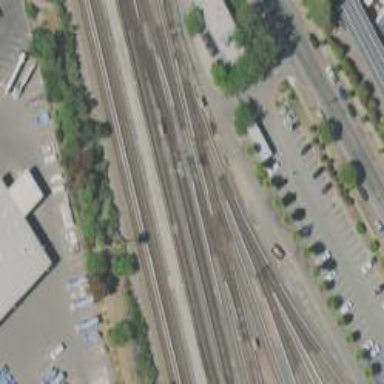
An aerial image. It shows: Electrified rail passing through service yard.